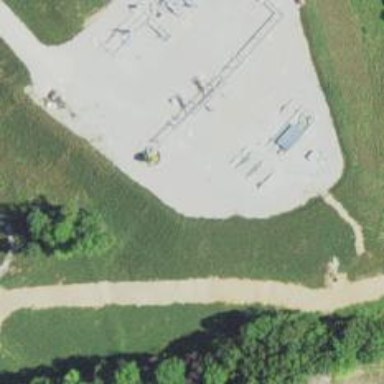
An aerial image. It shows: Storage tank that is man-made.